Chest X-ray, PA view. Patient: 45 years old, sex M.
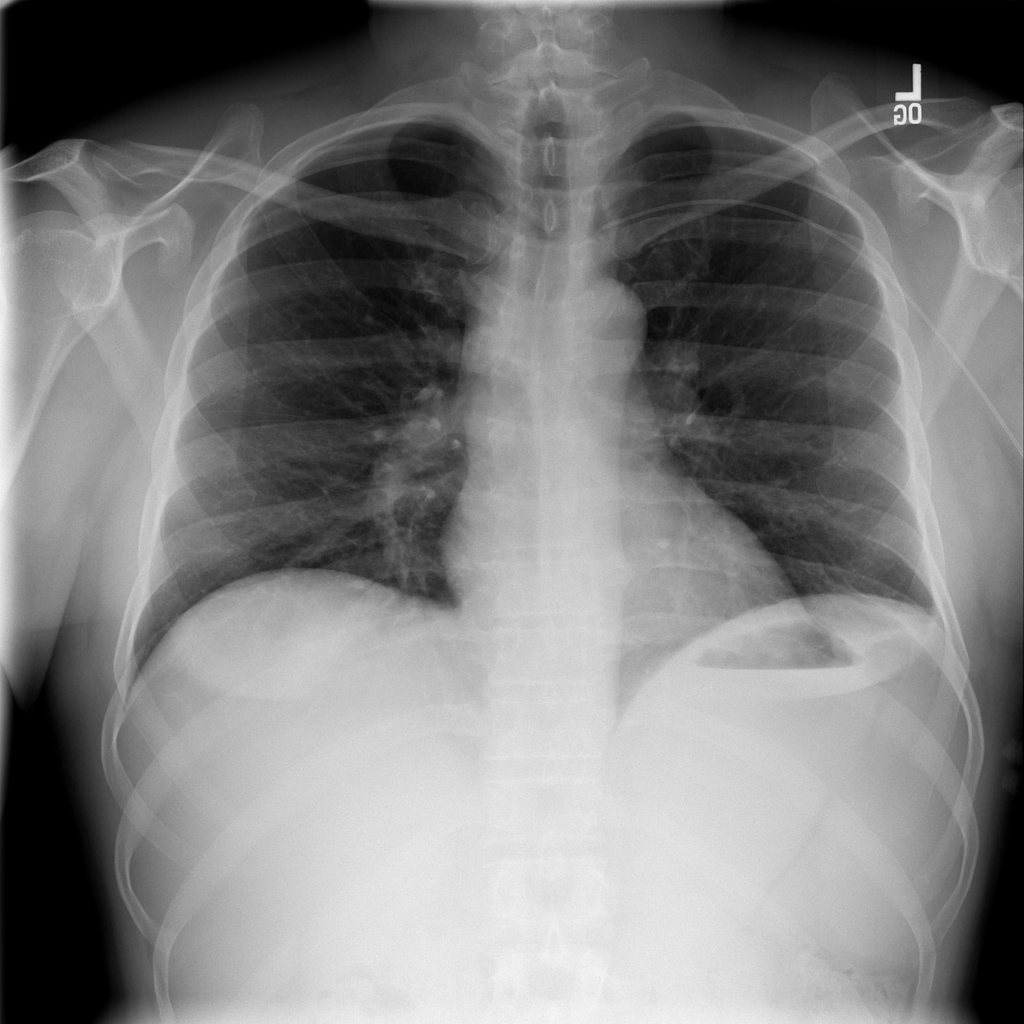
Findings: No Finding